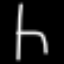
Label: chair